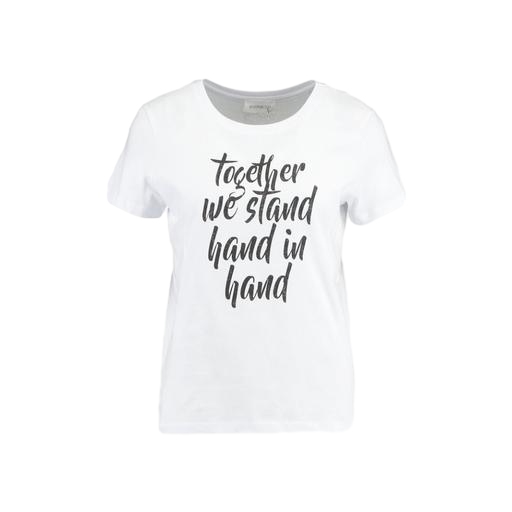
t-shirt twist graphic, white t-shirt and black letters, accent t-shirt, white background